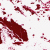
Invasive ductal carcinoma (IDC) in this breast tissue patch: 0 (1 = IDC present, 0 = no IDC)